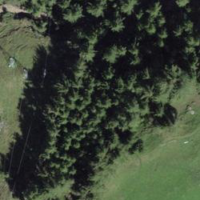
EUNIS habitat code: 44
Species observed at this site:
Primula hirsuta